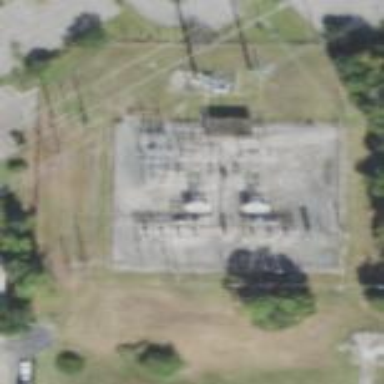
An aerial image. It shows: There is distribution substation enclosed by fence.